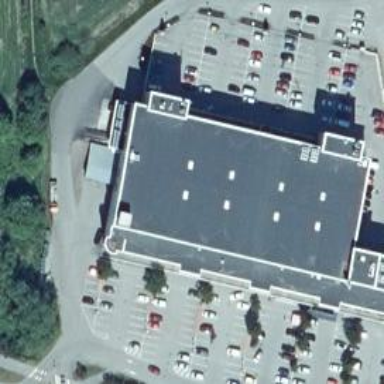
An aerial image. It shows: Supermarket.